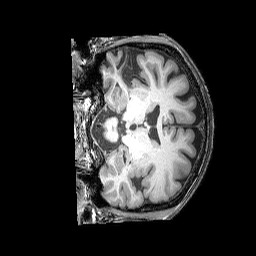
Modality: T1w
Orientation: coronal
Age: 42
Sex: female
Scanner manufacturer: siemens
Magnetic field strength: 3 T
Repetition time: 2.25 s
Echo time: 0.00411 s